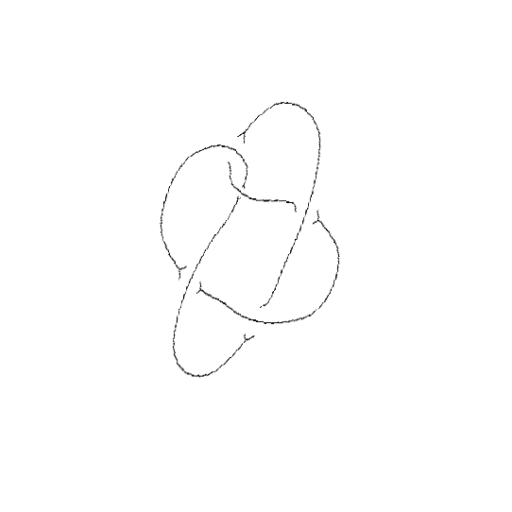
Crossing number: 5